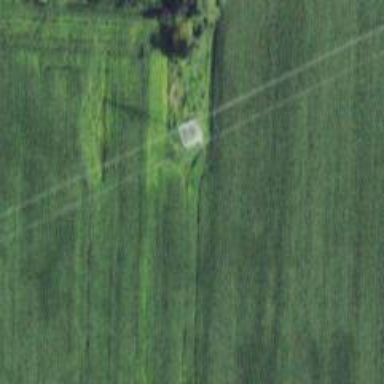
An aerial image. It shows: Lattice structure tower used for power transmission.